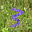
Label: 3